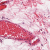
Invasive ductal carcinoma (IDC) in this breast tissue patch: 0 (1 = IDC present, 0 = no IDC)